Interaction volume radius: 10 \u00c5
Interaction volume height: 45 \u00c5
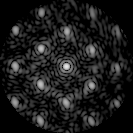
Disorder parameter: 0.3281